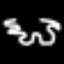
Label: squiggle